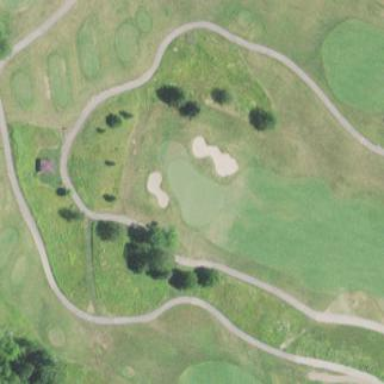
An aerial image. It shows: Golf fairway covered with lush grass.